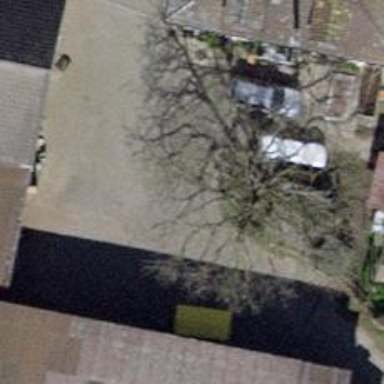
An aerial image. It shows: Farm shop.